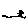
Label: tree